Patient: sex F, age 31
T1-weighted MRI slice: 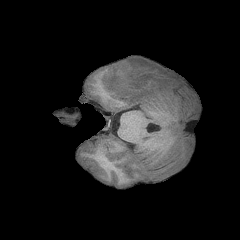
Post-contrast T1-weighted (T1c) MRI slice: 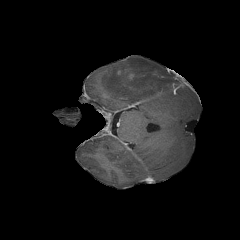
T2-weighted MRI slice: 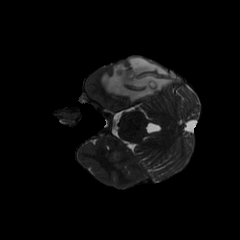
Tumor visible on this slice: yes
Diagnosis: Glioblastoma, IDH-wildtype
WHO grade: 4